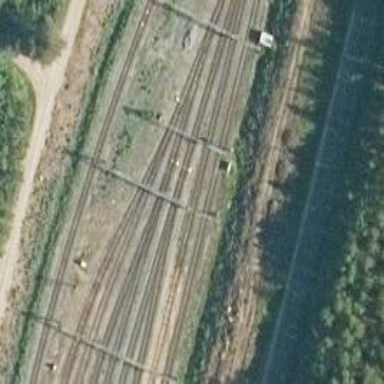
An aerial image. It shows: Rail yard with electrified contact lines for the railway.